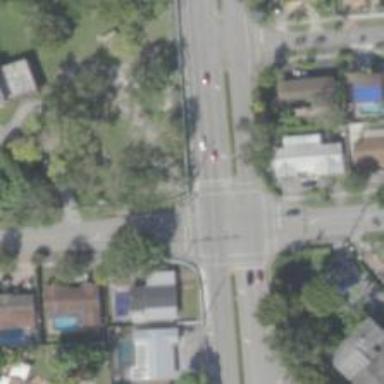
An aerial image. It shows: Crossing with line markings on the road.